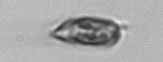
Label: Prorocentrum_triestinum